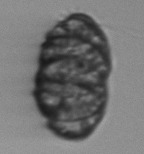
Label: Margalefidinium